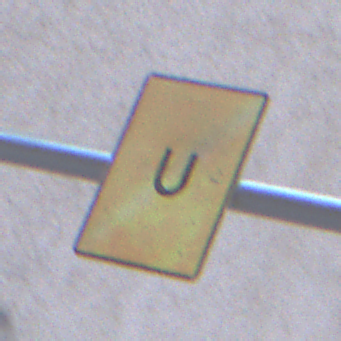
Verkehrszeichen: EndeUmleitung
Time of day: MorningAfternoon
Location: Outdoor (Urban)
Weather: PartlyCloudy
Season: NotSpecified
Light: Natural